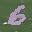
Label: 6